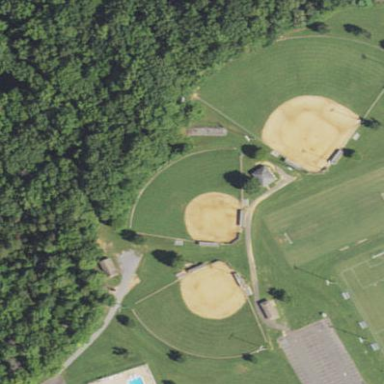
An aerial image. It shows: Softball pitch for leisure and sport activities.